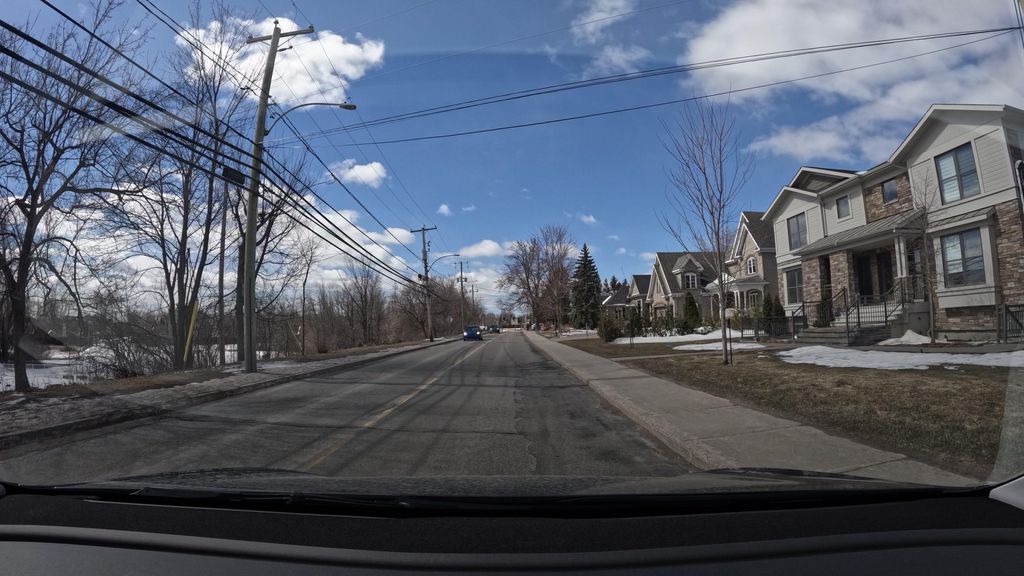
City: montreal